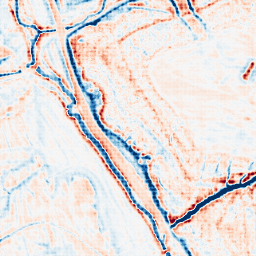
Category: edge_preserving
Decomposition family: bilateral
Decomposition parameters: d: 15
sigma_color: 100
sigma_space: 50
Upsampling method: sinc_hamming
Upsampling parameters: scale: 4
kernel_size: 4
Upsampling scale: 4